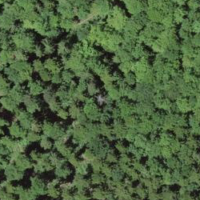
EUNIS habitat code: 44
Species observed at this site:
Cardamine heptaphylla